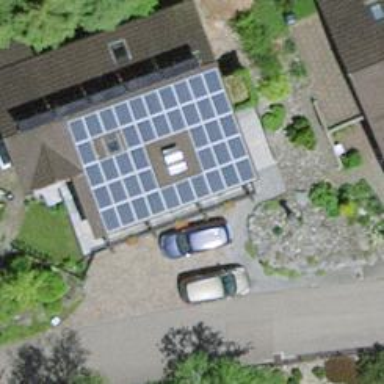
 consisting of solar photovoltaic panels."